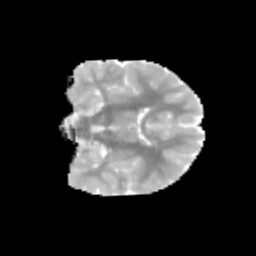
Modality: MD
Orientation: coronal
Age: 9
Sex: male
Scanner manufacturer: siemens
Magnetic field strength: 3 T
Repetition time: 3.8 s
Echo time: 0.07 s